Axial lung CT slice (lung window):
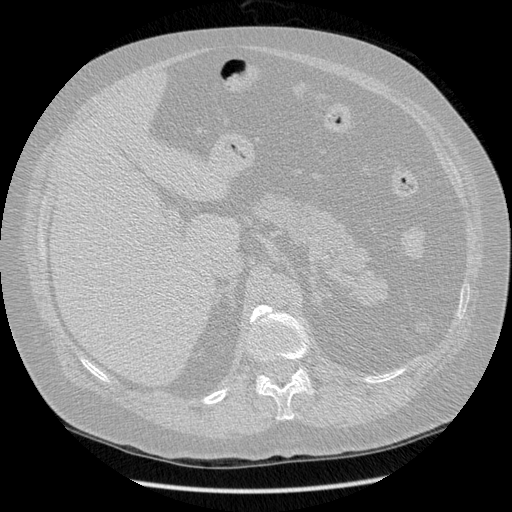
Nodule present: no